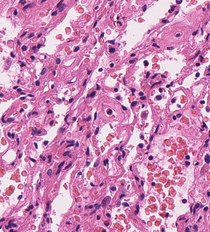
Tumor epithelial tissue: no
Tumor-associated stroma tissue: no
Normal tissue: yes